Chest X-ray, AP view. Patient: 39 years old, sex M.
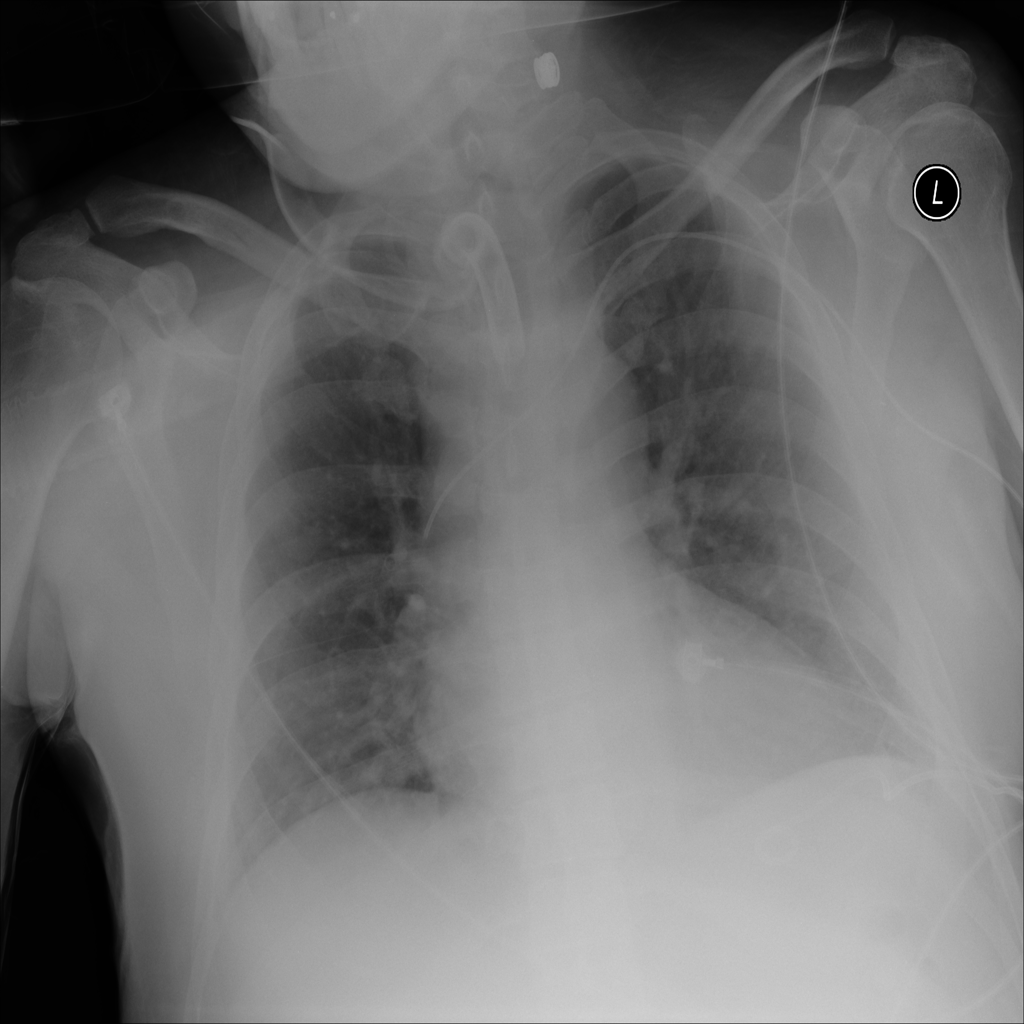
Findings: Effusion